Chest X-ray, AP view. Patient: 26 years old, sex M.
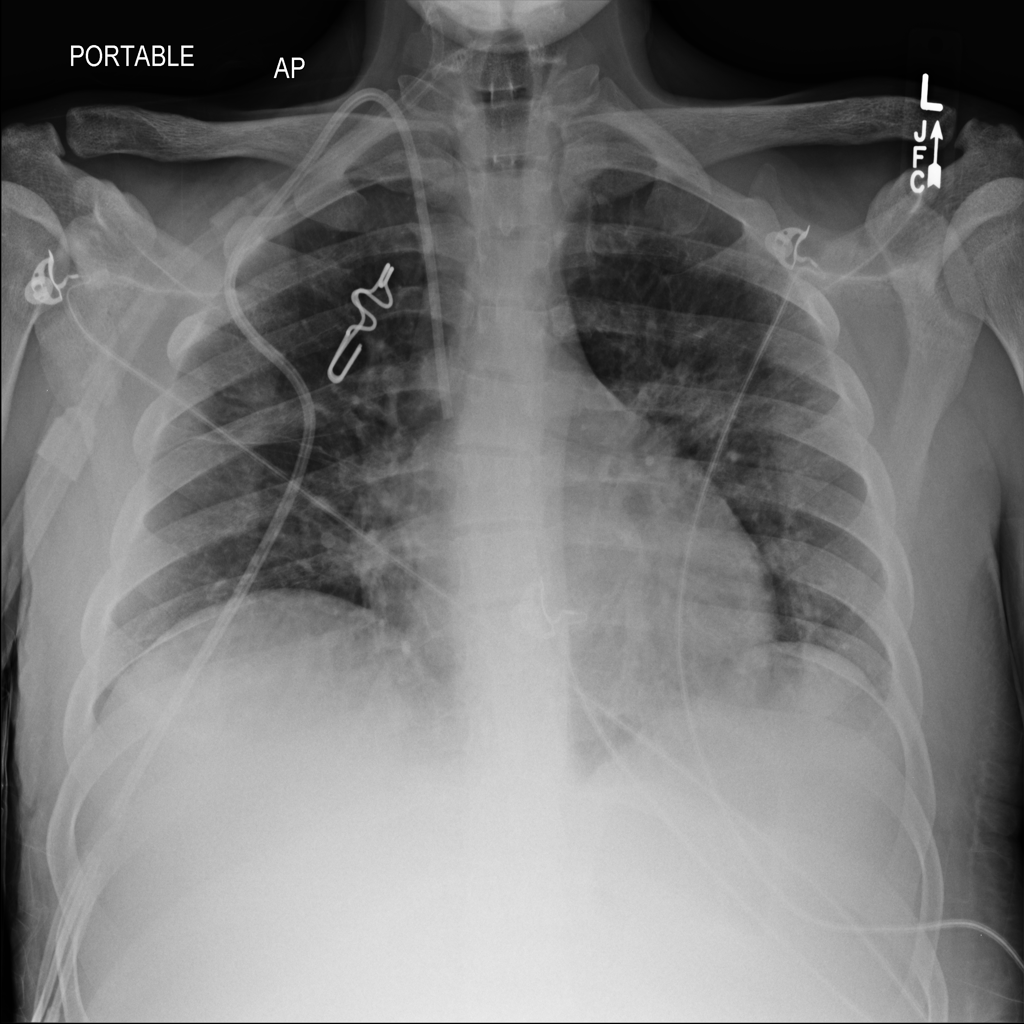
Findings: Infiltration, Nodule